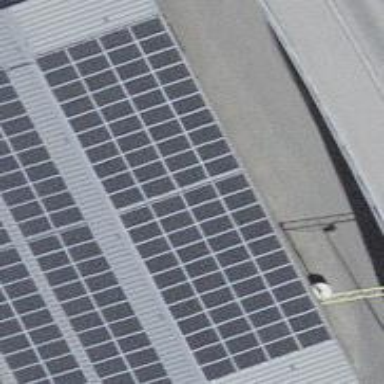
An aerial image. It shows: Solar power generator.